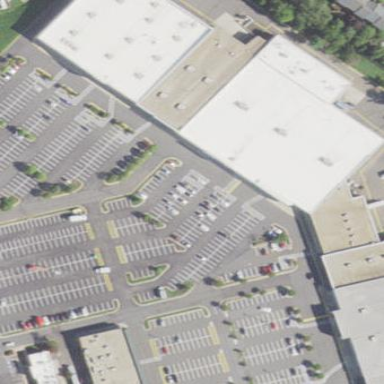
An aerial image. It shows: Department store building.